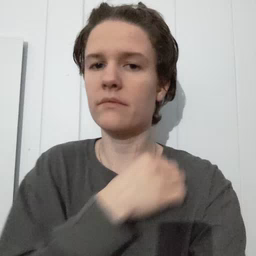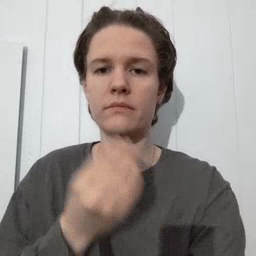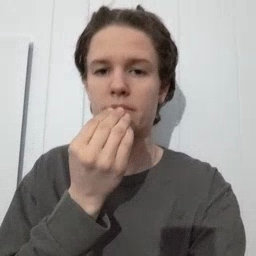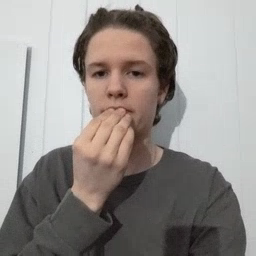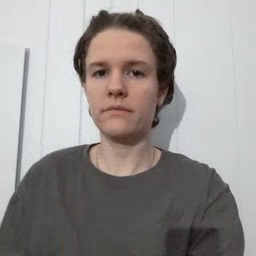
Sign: food